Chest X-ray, PA view. Patient: 58 years old, sex F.
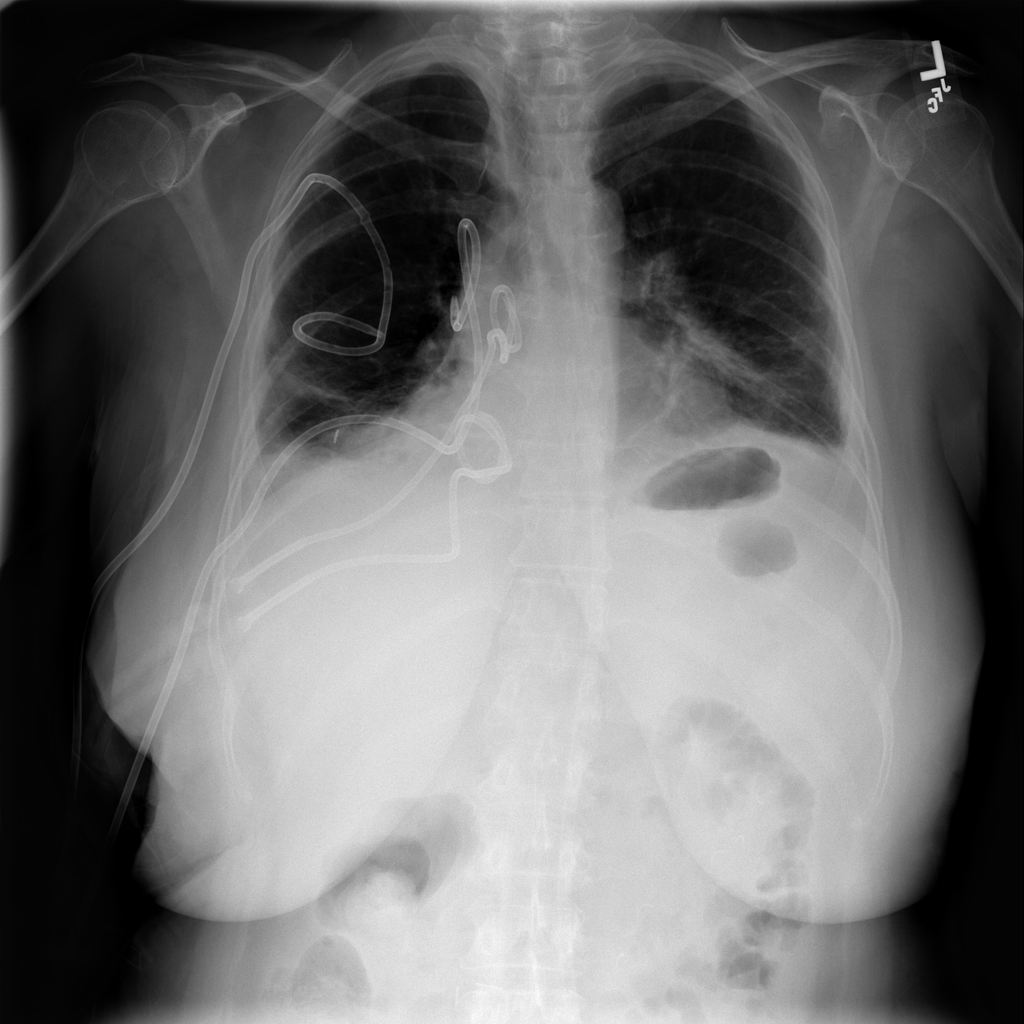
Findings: Effusion